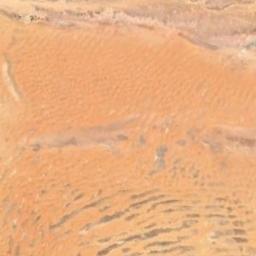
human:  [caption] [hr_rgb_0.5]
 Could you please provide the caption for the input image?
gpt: It is a large piece of yellow desert .

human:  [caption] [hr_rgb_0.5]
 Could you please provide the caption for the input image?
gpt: There are yellow desert with lines of bare land .

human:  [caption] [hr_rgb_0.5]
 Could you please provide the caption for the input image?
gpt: The color of this desert is taupe .

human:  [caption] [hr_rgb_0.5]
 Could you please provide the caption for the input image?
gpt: The desert has orange sand and some transverse sand ridges .

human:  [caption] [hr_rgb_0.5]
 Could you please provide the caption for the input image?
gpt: An orange desert covered with sand and some bare land .